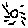
Label: sun